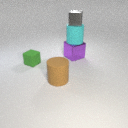
large purple metal cube below small gray metal cube